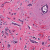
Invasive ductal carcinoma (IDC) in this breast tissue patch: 0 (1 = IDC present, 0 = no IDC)